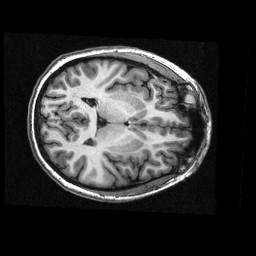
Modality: T1w
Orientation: axial
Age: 23
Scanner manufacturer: siemens
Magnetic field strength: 3 T
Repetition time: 2.3 s
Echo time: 0.00336 s